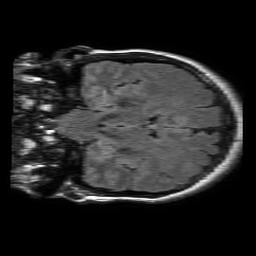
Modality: FLAIR
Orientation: coronal
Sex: female
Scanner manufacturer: philips
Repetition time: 11 s
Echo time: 0.125 s